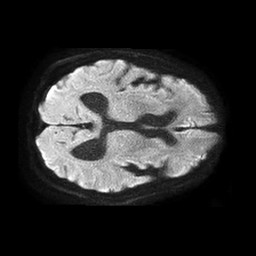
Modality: TRACE
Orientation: axial
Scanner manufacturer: philips
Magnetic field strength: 1.5 T
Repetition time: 4.6 s
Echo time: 0.08528 s